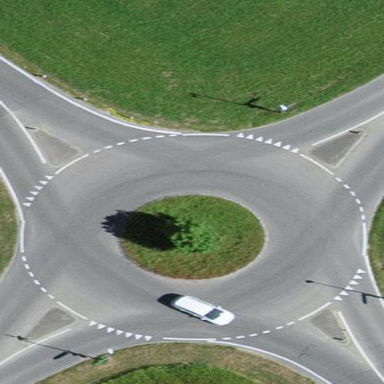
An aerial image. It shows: Tertiary road with asphalt surface leading to roundabout.